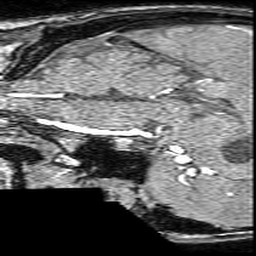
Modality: angio
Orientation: sagittal
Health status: ill
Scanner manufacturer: philips
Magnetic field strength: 3 T
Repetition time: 0.01834 s
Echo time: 0.003393 s